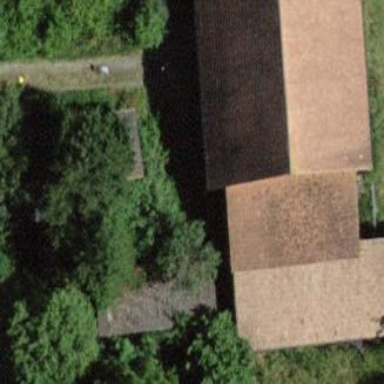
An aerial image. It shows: Rural barn.